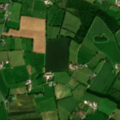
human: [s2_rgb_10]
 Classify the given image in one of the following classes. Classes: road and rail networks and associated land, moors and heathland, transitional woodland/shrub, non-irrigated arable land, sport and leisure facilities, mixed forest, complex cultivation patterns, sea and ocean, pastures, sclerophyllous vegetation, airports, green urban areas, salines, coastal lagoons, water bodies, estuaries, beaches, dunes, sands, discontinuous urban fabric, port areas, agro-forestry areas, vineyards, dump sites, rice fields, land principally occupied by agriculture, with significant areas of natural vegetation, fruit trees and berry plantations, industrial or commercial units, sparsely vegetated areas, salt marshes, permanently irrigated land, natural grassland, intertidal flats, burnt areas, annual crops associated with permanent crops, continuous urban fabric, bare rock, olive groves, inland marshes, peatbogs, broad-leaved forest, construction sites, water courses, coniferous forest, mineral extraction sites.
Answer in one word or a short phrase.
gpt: non-irrigated arable land, pastures